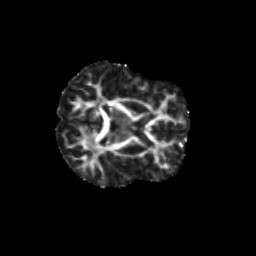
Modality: FA
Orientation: axial
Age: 10
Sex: female
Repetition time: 9.512 s
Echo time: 0.089 s